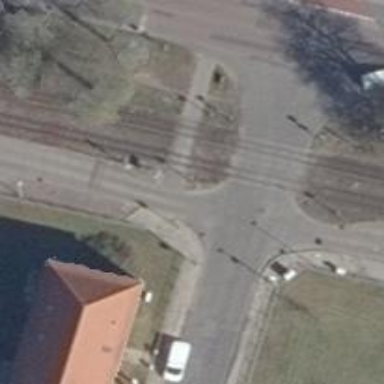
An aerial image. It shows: Crossing for the railway.